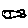
Label: fish